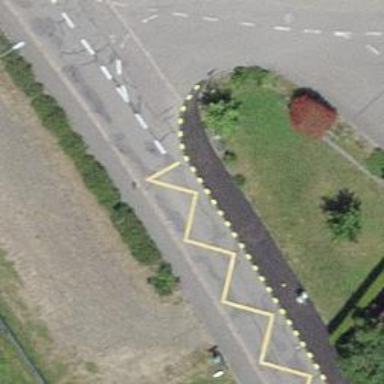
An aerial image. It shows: Platform for public transport. The platform is located by the road.